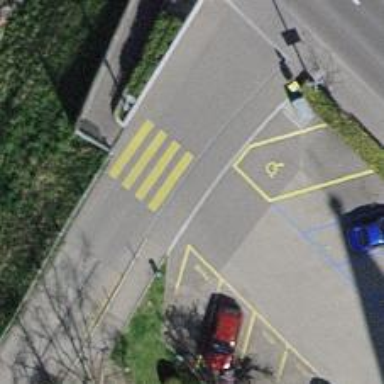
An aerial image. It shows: Unmarked crossing on the road.